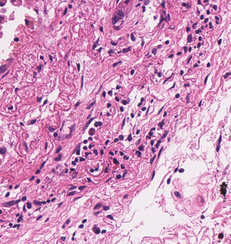
Tumor epithelial tissue: no
Tumor-associated stroma tissue: yes
Normal tissue: no